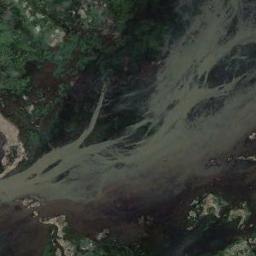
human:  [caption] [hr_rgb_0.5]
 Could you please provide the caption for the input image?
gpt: The wetland consists of bare land and green plants .

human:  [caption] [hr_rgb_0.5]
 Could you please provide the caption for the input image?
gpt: There are a few brown bare lands in the river in a wetland with sparse green plants on the bare lands .

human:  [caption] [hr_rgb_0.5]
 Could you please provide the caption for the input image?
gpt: There are many different shapes and sizes of water around the wetlands .

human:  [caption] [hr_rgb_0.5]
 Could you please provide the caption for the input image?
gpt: There are two winding paths in this wetland  , and the water is dark green .

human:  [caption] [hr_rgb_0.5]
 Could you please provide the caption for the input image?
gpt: There are many water areas on the wetland .